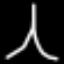
Label: The Eiffel Tower